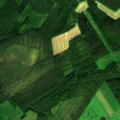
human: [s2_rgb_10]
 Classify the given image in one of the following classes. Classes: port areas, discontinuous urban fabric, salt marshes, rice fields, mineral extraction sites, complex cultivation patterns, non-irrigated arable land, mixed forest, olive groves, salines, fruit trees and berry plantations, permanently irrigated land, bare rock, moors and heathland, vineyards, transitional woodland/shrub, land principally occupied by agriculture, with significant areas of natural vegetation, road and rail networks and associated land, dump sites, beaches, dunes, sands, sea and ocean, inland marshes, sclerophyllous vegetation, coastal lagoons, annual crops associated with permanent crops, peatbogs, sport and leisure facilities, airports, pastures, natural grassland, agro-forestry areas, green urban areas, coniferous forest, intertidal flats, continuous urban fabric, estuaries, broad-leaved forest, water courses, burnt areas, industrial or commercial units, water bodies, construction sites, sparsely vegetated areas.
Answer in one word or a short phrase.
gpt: non-irrigated arable land, land principally occupied by agriculture, with significant areas of natural vegetation, coniferous forest, mixed forest, transitional woodland/shrub